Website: bh-photo
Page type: customer-info-address
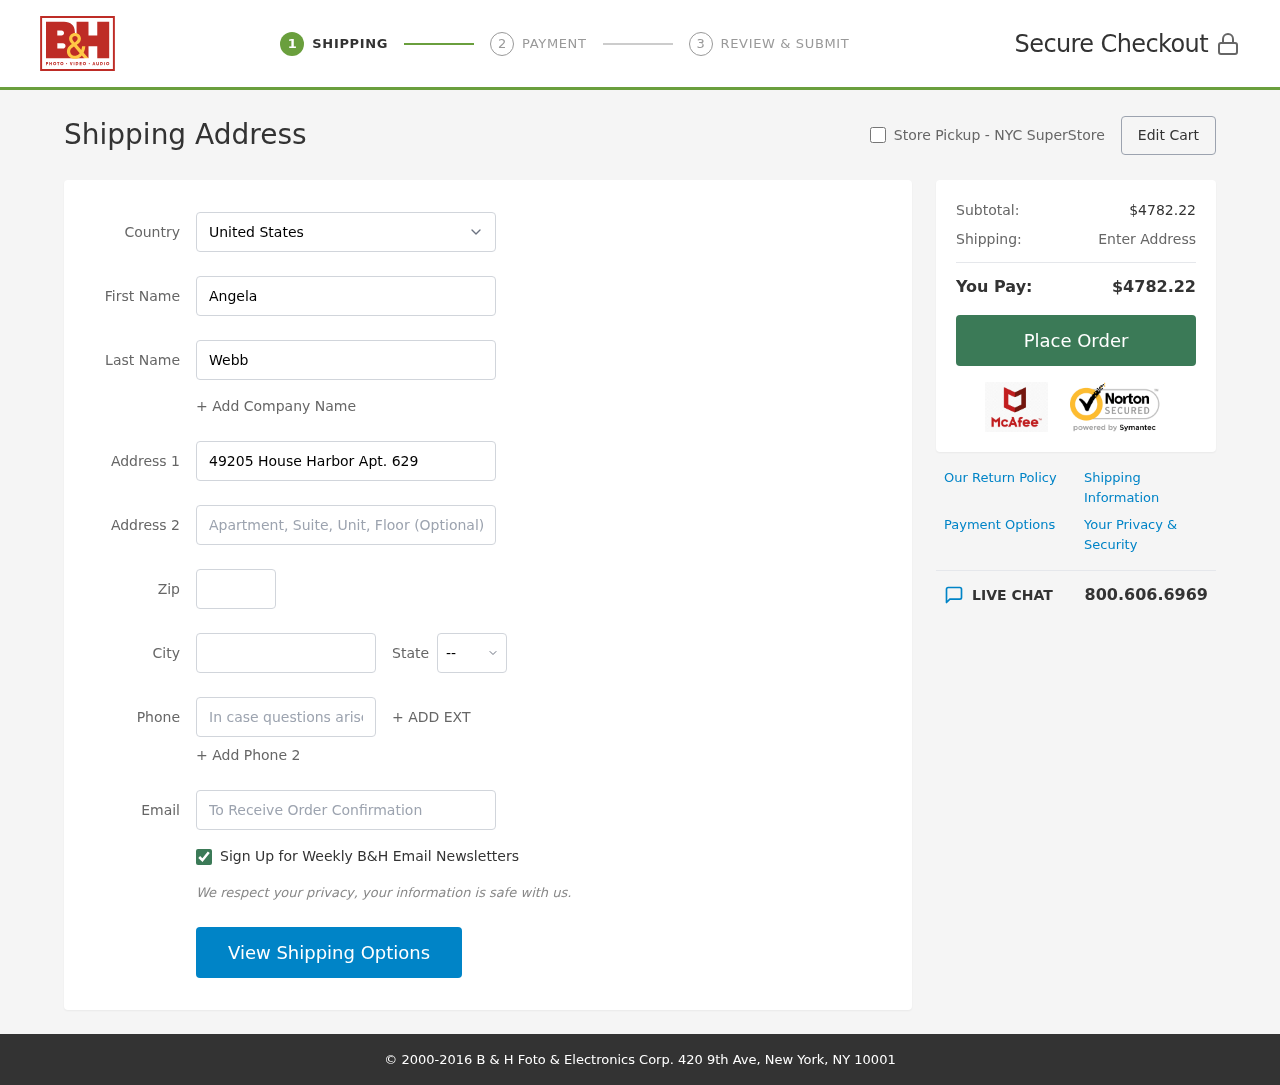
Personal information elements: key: PII_CITY
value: North Victoria
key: PII_COUNTRY
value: United States
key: PII_EMAIL
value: angela.webb@hotmail.com
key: PII_FIRSTNAME
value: Angela
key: PII_LASTNAME
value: Webb
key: PII_PHONE
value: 5909708497
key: PII_POSTCODE
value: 94380
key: PII_STATE_ABBR
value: VT
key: PII_STREET
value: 49205 House Harbor Apt. 629
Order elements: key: ORDER_SUBTOTAL
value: $4782.22
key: ORDER_TOTAL
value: $4782.22